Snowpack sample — Rabbit Ears Pass, Jackson County, Colorado, USA (12/17/25, 1:08 PM MST)
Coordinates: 40.387, -106.625
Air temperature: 34 °F
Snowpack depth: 46 cm
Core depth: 40 cm
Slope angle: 6°, slope face: 165°
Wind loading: medium
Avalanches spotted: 0
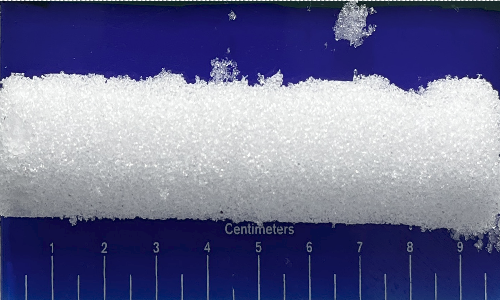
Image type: core
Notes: No avalanches spotted nearby, although collected in a meadowy area with minimal risk on this face of the pass.